Field crop: maize
Growth stage: 2
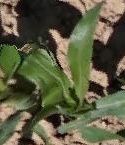
Species: maize